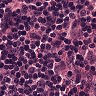
Metastatic tissue present: no